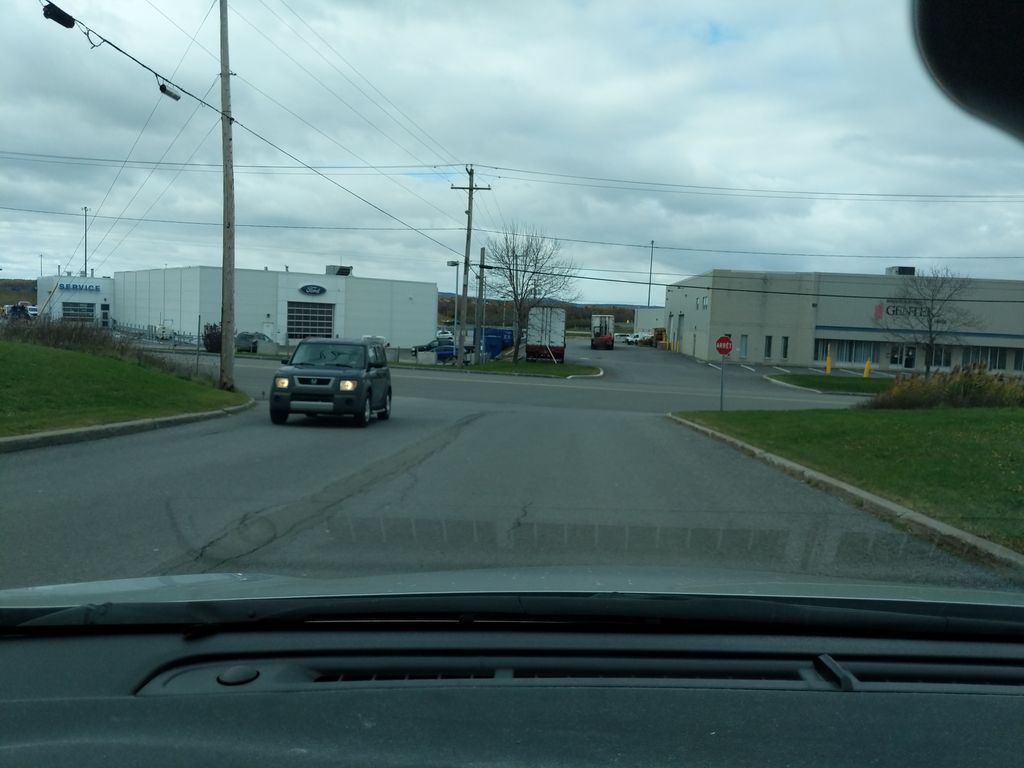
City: quebec_city